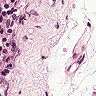
Metastatic tissue present: no